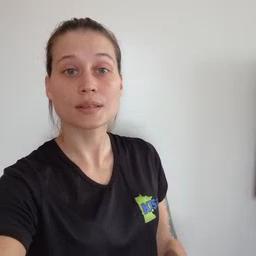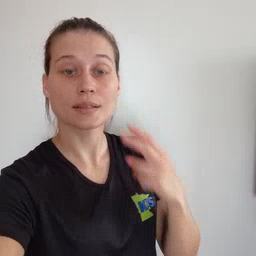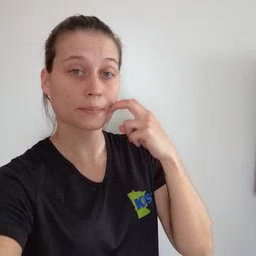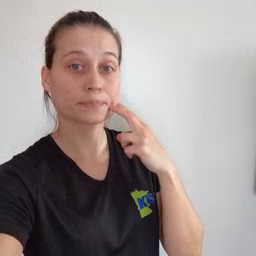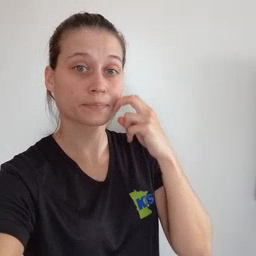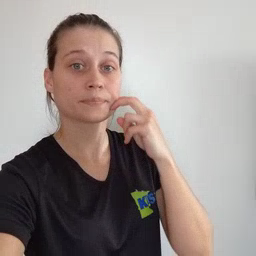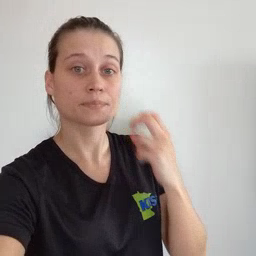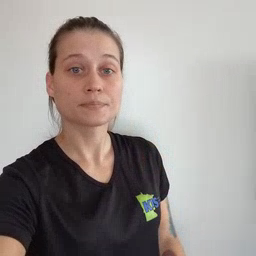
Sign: gum